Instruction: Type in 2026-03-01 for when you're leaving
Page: home
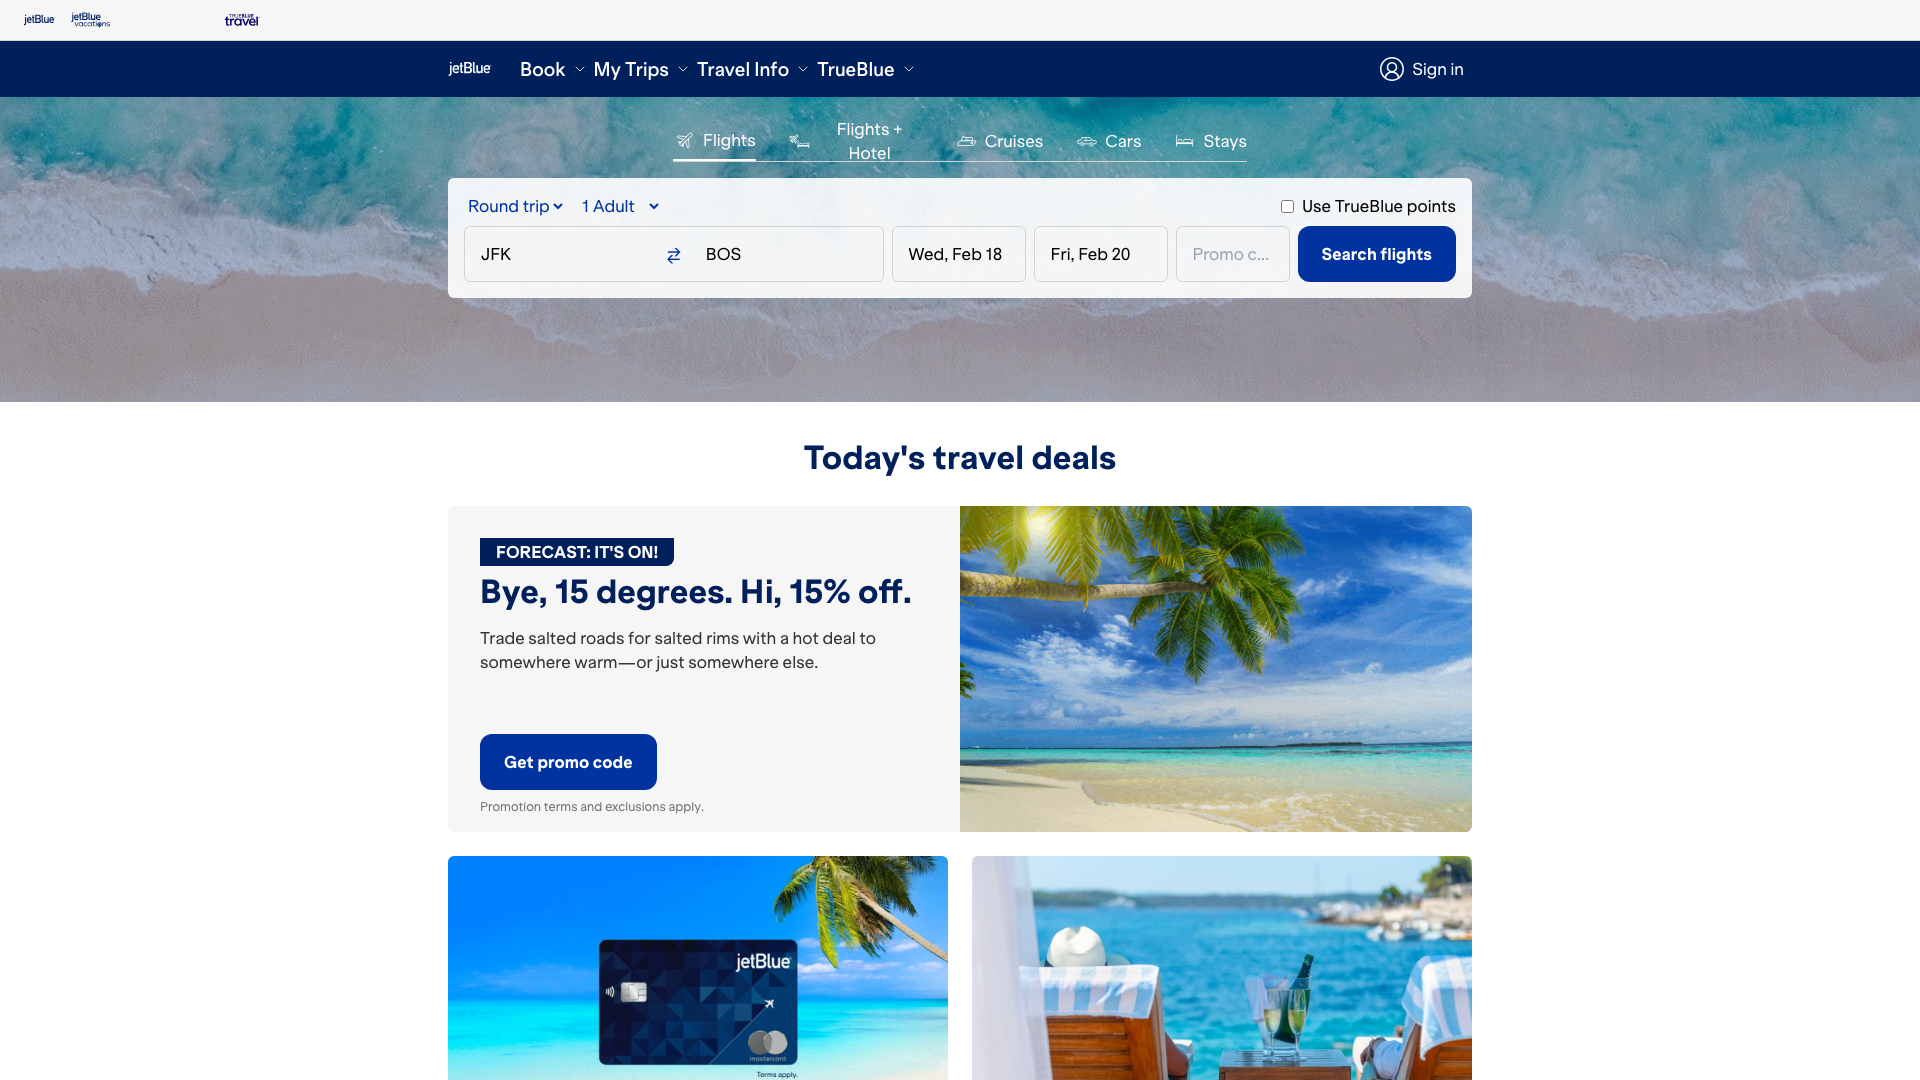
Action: type